Question: ## Task:
Plot a donut chart with two legends outside of the axis (first legend - on the right side with respect to the figure, second - on the bottom).
## Problem:
When saving the figure, part of the 1st legend is cut off [especially when it contains a long text, see example below]

## Desired result:
Make a tight layout of the figure by taking into consideration the dimensions of both legends.
---
## Code:
'''
import matplotlib.pyplot as plt
from pylab import *
ioff() # don't show figures
colors = [(102, 194, 165), (252, 141, 98), (141, 160, 203), (231, 138,195),
(166, 216, 84), (255, 217, 47), (171, 197, 233), (252, 205, 229)]
for icol in range(len(colors)):
red,green,blue = colors[icol]
colors[icol] = (red / 255., green / 255., blue / 255.)
fig = plt.figure(1, figsize=(8, 8))
ax = fig.add_axes([0.1, 0.1, 0.8, 0.8])
sizes_component_1 = [12, 23, 100, 46]
sizes_component_2 = [15, 30, 45, 10, 44, 45, 50, 70]
component_1 = 'exampleofalongtextthatiscutoff', '2', '3', '4'
component_2 = 'Unix', 'Mac', 'Windows7', 'Windows10', 'WindowsXP', 'Linux', 'FreeBSD', 'Android'
patches1, texts1, autotexts1 = ax.pie(sizes_component_1, radius=1, pctdistance=0.9, colors=colors, autopct='%1.1f%%', shadow=False, startangle=90)
patches2, texts2, autotexts2 = ax.pie(sizes_component_2, radius=0.8, pctdistance=0.6, colors=colors, autopct='%1.1f%%', shadow=False, startangle=90)
# To draw circular donuts
ax.axis('equal')
# Draw white circle
centre_circle = plt.Circle((0,0),0.6,color='black', fc='white')
ax.add_artist(centre_circle)
# Shrink current axis by 20%
box = ax.get_position()
ax.set_position([box.x0, box.y0, box.width * 0.8, box.height])
lgd1=ax.legend(patches1,component_1, frameon=False, loc='center left', bbox_to_anchor=(1.0, 0.8), borderaxespad=0.1)
lgd2=ax.legend(patches2,component_2, frameon=False, loc='center left', ncol=len(patches2)/2, bbox_to_anchor=(0.0, -0.005), borderaxespad=0)
ax_elem = ax.add_artist(lgd1)
fig.suptitle('Title', fontsize=16)
fig.savefig('donut.png',bbox_extra_artists=(lgd1,lgd2,), bbox_inches='tight')
plt.gcf().clear() # clears buffer
'''
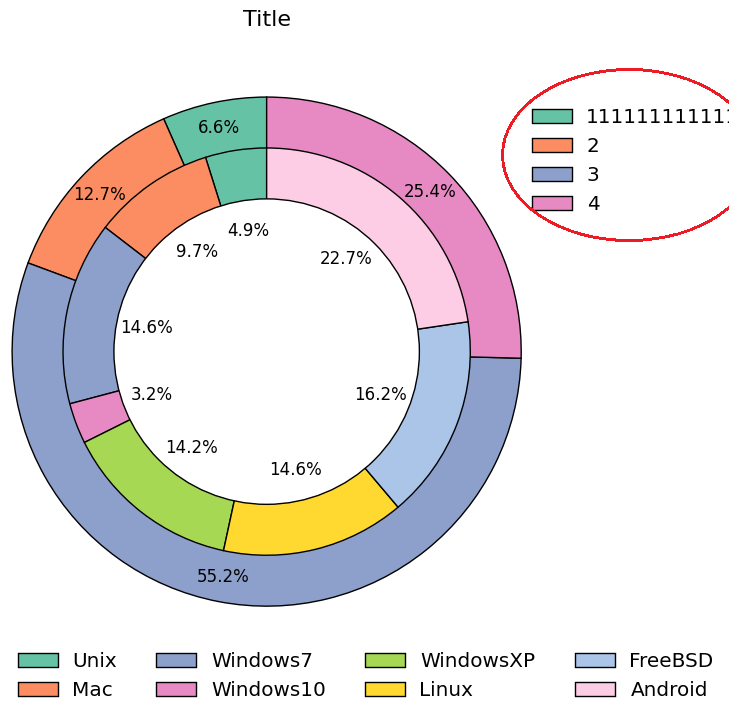
Answer: This issue is come with pie chart: <URL>
And it is not fixed.